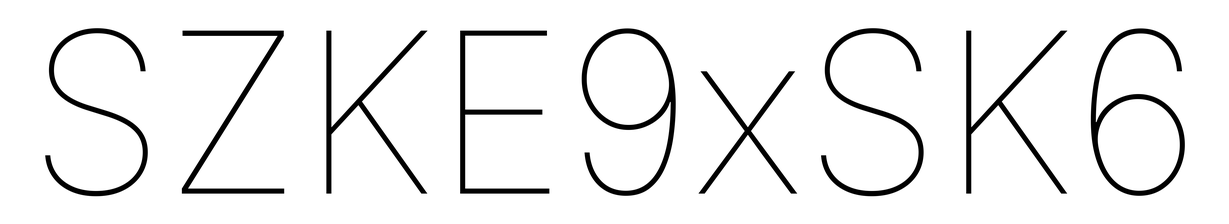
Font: Inter_Thin